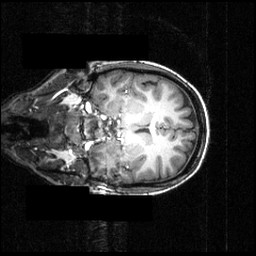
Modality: T1w
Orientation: coronal
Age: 23
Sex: female
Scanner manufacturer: siemens
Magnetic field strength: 3.951 T
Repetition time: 1.5 s
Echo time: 0.00335 s